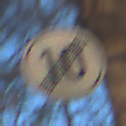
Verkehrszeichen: EndeGeschwindigkeit10
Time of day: SunriseSunset
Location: Outdoor (Nature)
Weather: Clear
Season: Autumn
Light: Natural